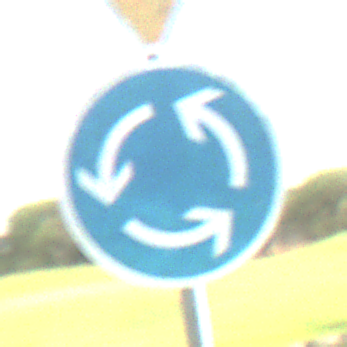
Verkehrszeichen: Kreisverkehr
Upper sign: VorfahrtGewaehren
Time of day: MorningAfternoon
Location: Outdoor (Nature)
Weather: PartlyCloudy
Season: NotSpecified
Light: Natural